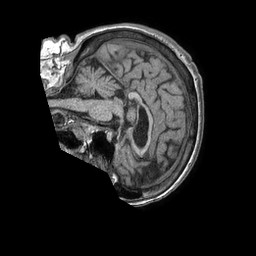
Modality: T1w
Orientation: sagittal
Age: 77
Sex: female
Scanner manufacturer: philips
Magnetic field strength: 1.5 T
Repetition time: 0.007645 s
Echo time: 0.003478 s